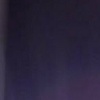
Label: space